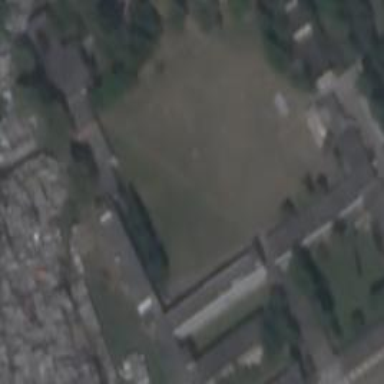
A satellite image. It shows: School.